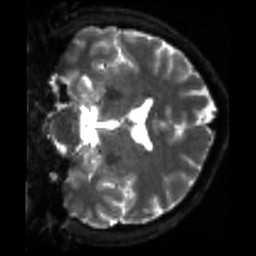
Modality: sbref
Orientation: coronal
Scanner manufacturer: siemens
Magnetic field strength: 3 T
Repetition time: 4 s
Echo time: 0.0594 s